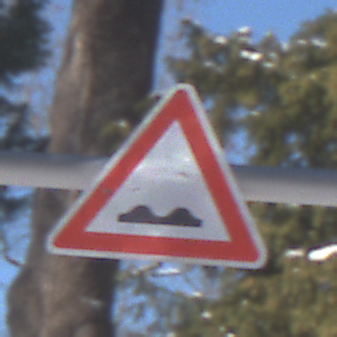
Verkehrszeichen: UnebeneFahrbahn
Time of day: MorningAfternoon
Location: Outdoor (Special)
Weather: Clear
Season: Winter
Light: Natural